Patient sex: M
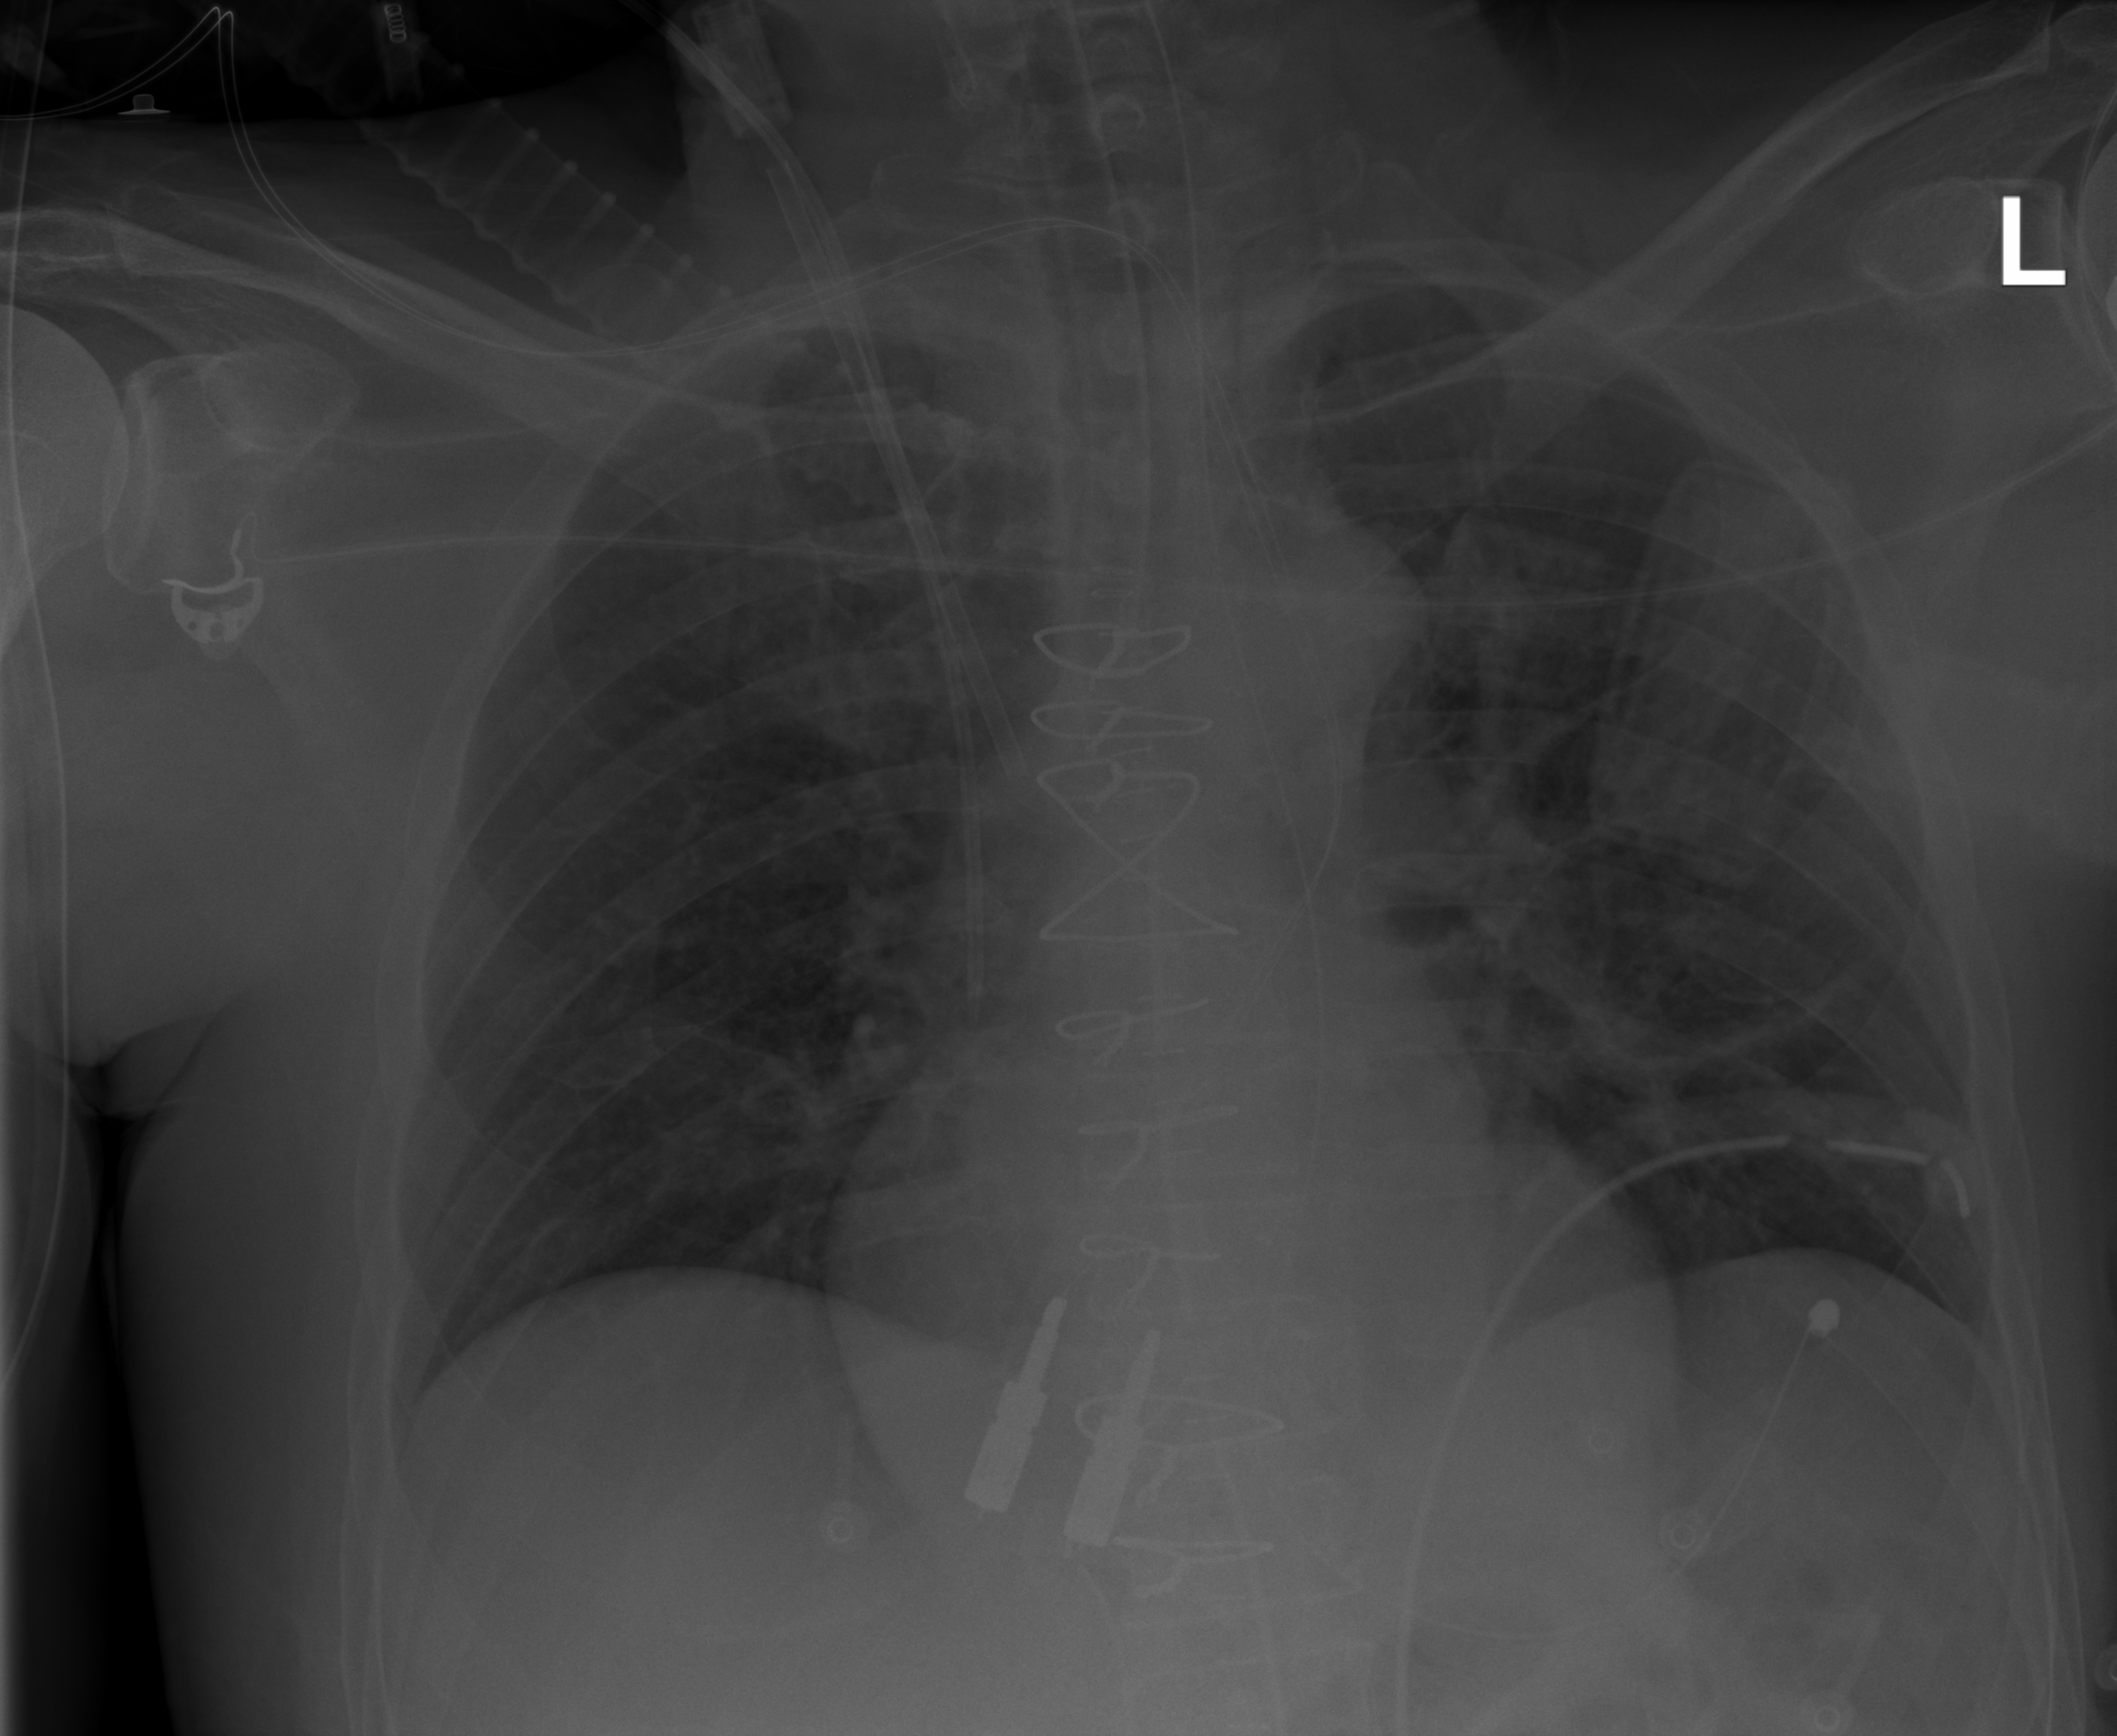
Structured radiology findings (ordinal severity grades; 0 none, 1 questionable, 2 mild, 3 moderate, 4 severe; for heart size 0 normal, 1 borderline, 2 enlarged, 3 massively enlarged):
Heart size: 0
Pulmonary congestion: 0
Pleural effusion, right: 0
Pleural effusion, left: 0
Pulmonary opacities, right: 0
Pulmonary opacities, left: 2
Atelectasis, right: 2
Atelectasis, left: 2